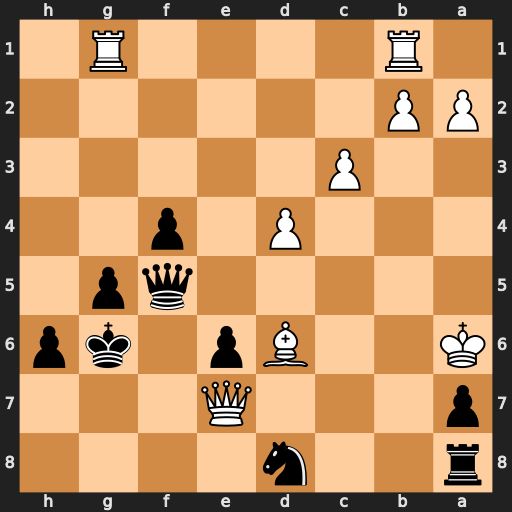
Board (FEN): r2n4/p3Q3/K2Bp1kp/5qp1/3P1p2/2P5/PP6/1R4R1
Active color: b
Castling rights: -
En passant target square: -
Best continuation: Qd3+ Ka5 Nc6+